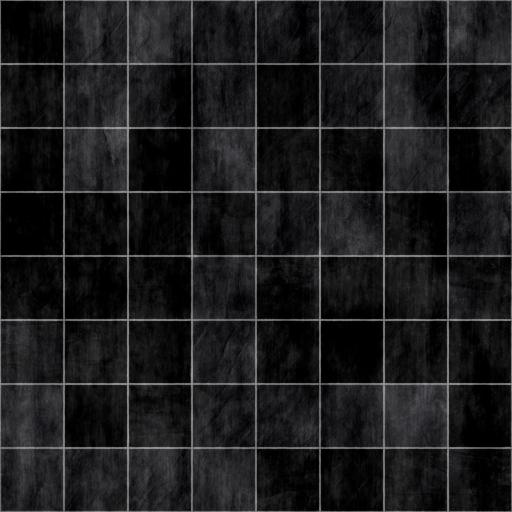
Tags: black clean square tiled tiles